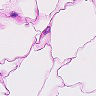
Metastatic tissue present: no